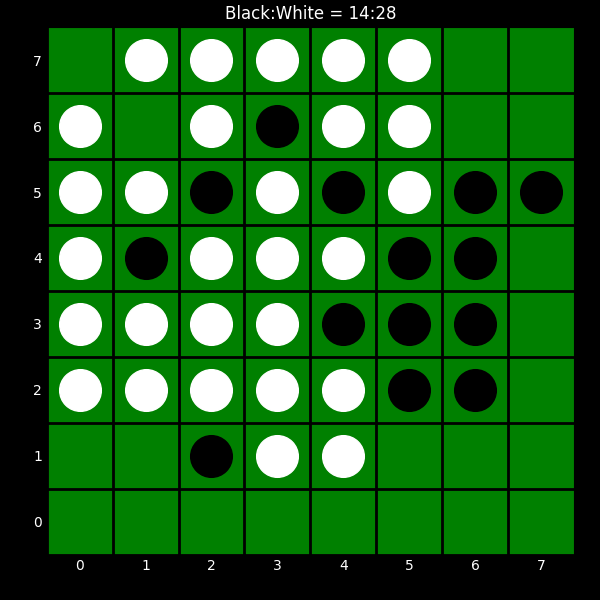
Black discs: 14
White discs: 28